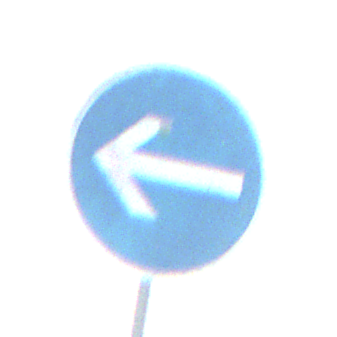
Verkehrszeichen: VorgeschriebeneFahrtrichtungHierLinks
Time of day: SunriseSunset
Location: Outdoor (Beach)
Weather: Clear
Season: NotSpecified
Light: Natural